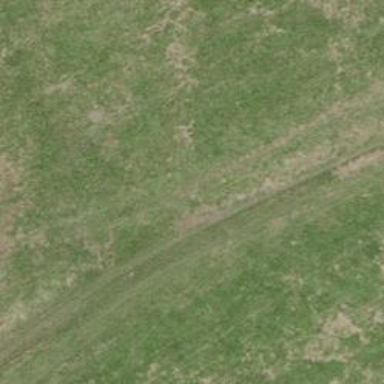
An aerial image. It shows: Track road with grade4 tracktype.